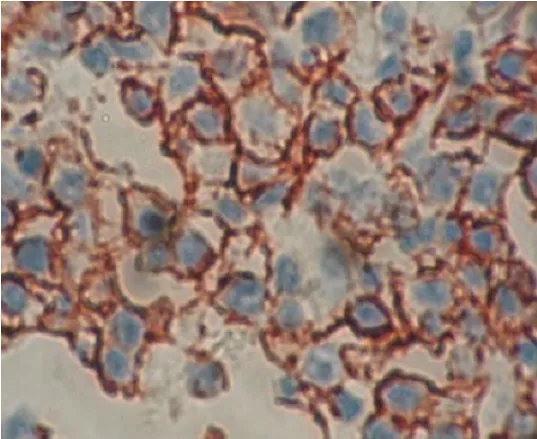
Diffuse large B cell lumphoma positive for CD20 (immunohistochemistry CD20 orginal magification x400).
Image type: pathology (immunostaining)